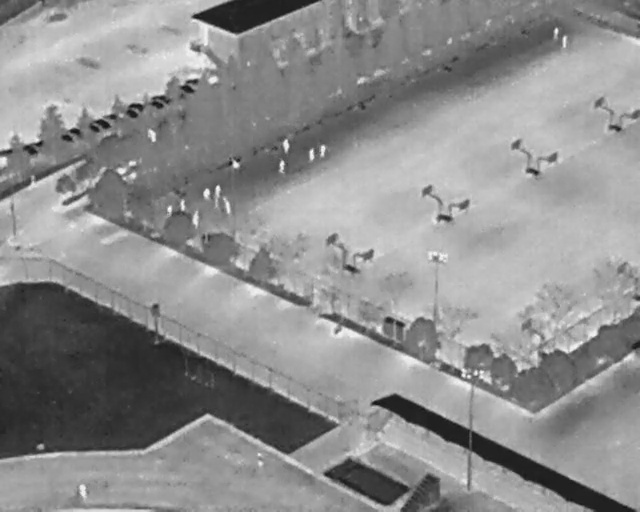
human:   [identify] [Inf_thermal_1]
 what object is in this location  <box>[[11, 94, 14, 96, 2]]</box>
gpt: <ref>1 medium person at the bottom left</ref>